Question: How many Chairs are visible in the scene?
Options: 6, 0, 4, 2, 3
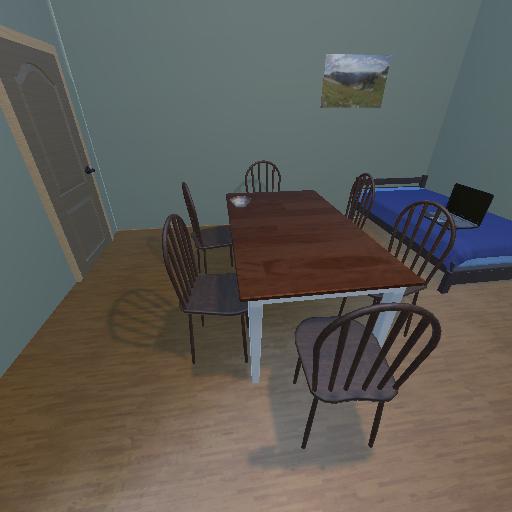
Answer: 6